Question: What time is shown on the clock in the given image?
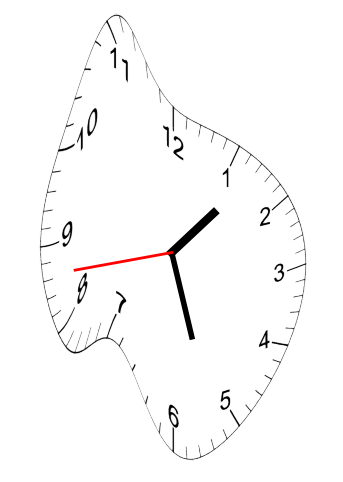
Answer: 01:26:43